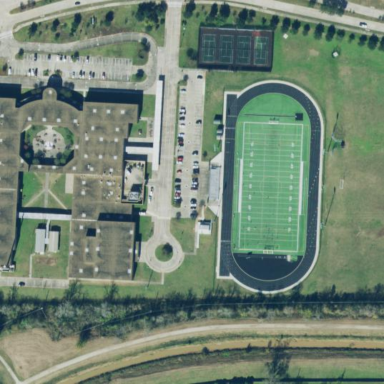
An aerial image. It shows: School.